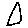
Label: triangle